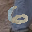
Label: 6